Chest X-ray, PA view. Patient: 32 years old, sex F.
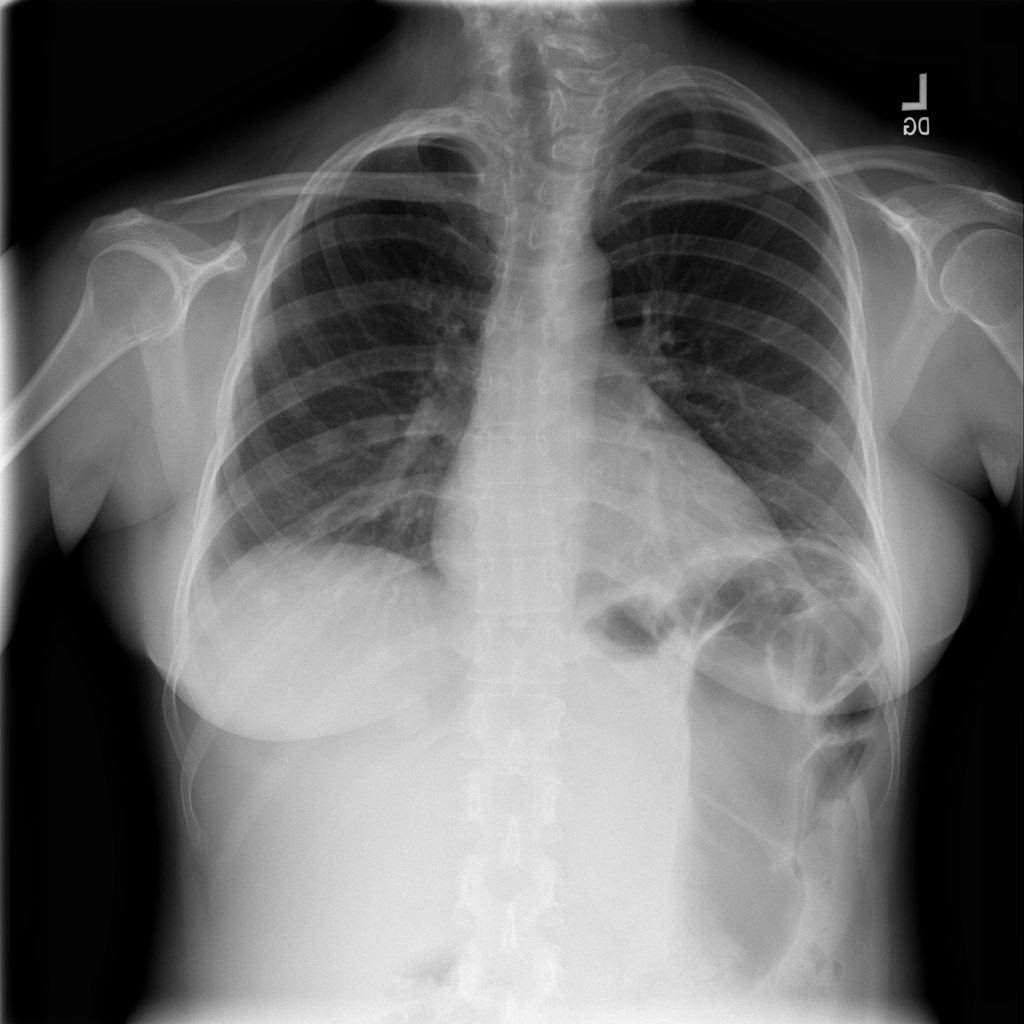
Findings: No Finding